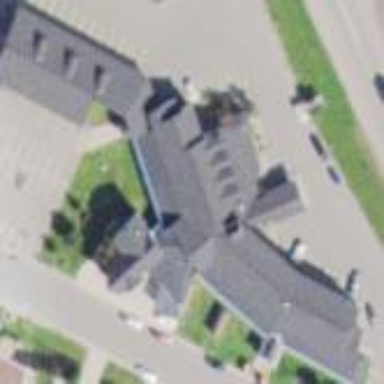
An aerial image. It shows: Hotel building.